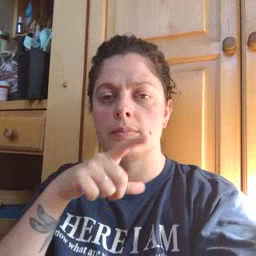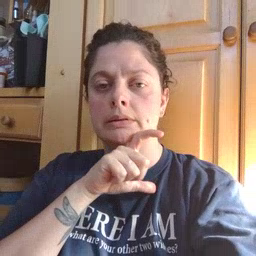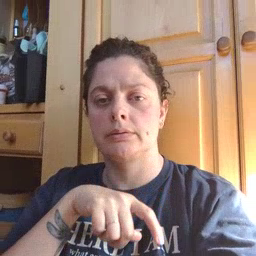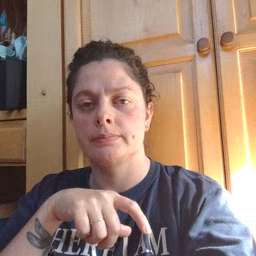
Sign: police